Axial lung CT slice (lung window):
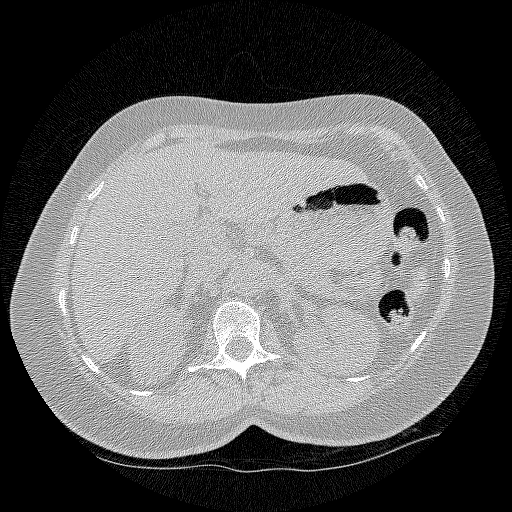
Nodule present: no